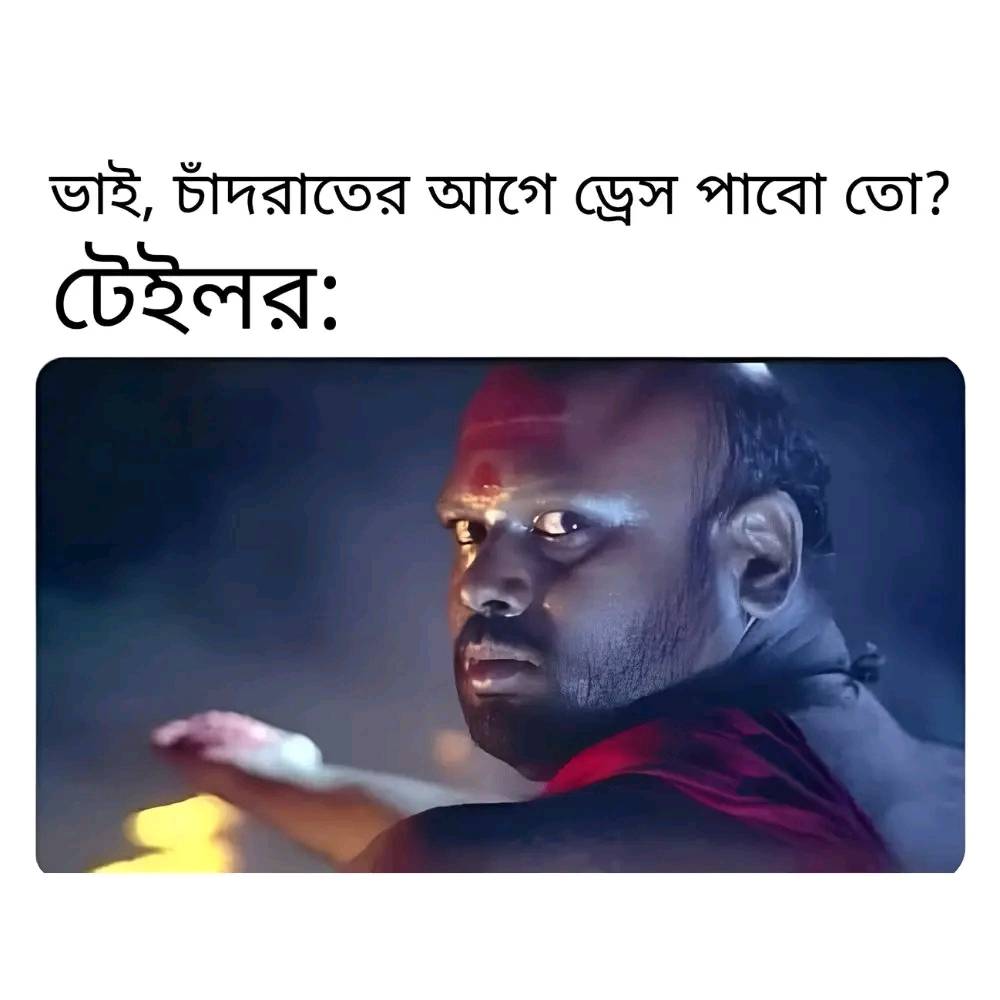
Text: ভাই চাঁদরাতের আগে ড্রেস পাবো তো টেইলার
Label: Non Hate